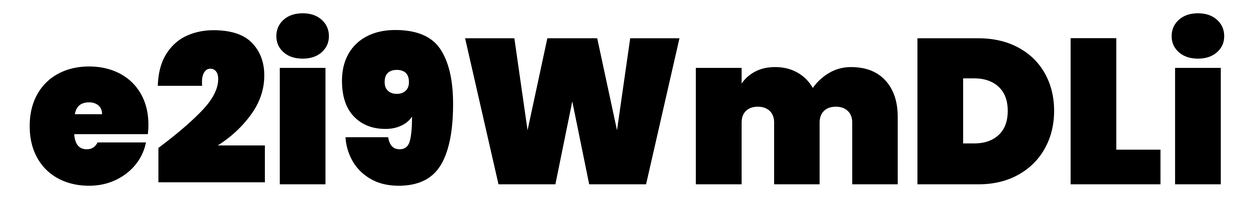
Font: Poppins-Black